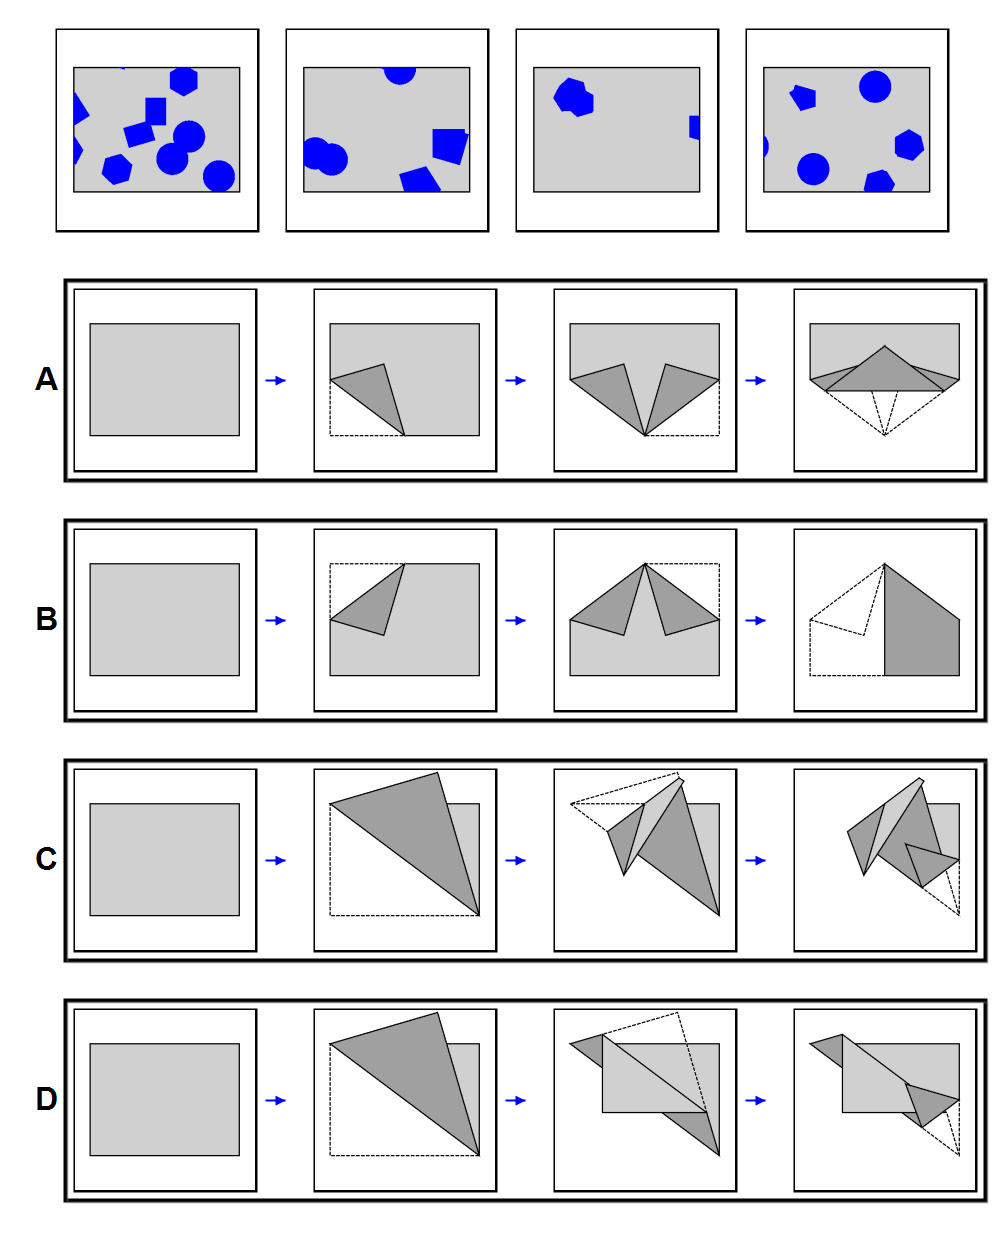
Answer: C